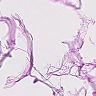
Metastatic tissue present: no